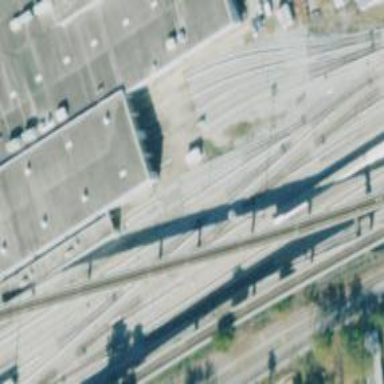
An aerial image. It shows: Yard area with electrified rail tracks.